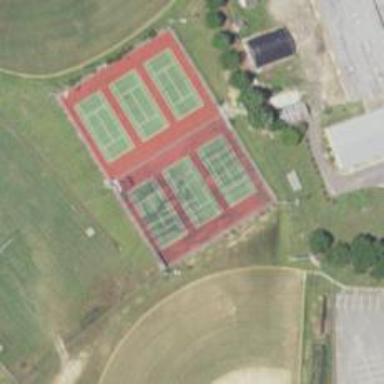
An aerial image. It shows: Tennis court on the leisure land pitch.